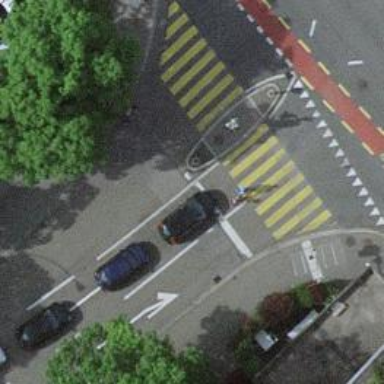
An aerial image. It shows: Road crossing with traffic signals and pedestrian island.